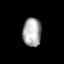
Tissue: lung
Cell type: Epithelial cells
Senescence score: 0.1862
Nuclear area (px): 524
Mean DAPI intensity: 169.788